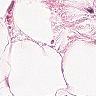
Metastatic tissue present: no